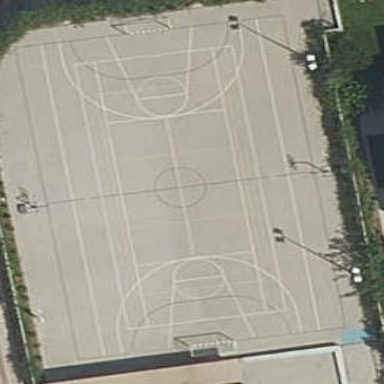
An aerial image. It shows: Concrete sports pitch suitable for soccer and basketball activities.